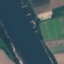
Label: River